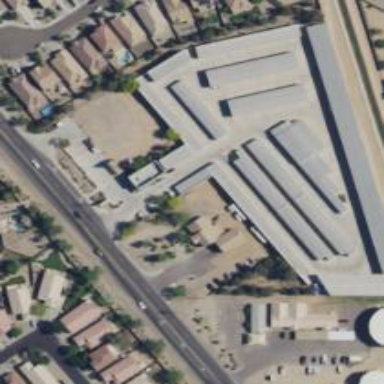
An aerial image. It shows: Storage rental shop.